Field crop: maize
Growth stage: 1
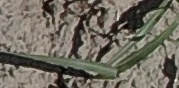
Species: sorghum